Question: '''
<?php
include('Net/SSH2.php');
$ssh = new Net_SSH2('10.106.240.212');
$ssh->login('Administrator', 'Nbv12345') or die("Login failed");
echo $ssh->exec('powershell.exe');
echo connected;
?>
'''
I am trying to execute 'powershell.exe' using PHP SSH2. The script always.
I am able to SSH through a normal SSH client

While I am able to execute simple commands like
'''
dir
'''
How can I enter powershell and execute a command ? Thanks in advance!
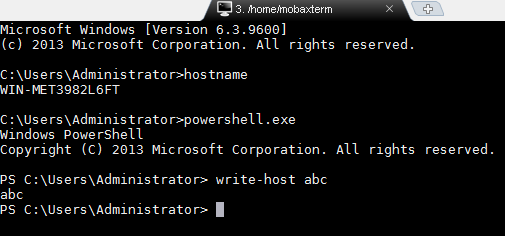
Answer: You'll need to either enable a PTY or use an interactive shell. eg.
'''
<?php
include('Net/SSH2.php');
$ssh = new Net_SSH2('10.106.240.212');
$ssh->login('Administrator', 'Nbv12345') or die("Login failed");
$ssh->write("powershell.exe
");
$ssh->setTimeout(2);
echo $ssh->read();
//$ssh->write("dir
");
//$ssh->read('[prompt]');
?>
'''
...or:
'''
<?php
include('Net/SSH2.php');
$ssh = new Net_SSH2('10.106.240.212');
$ssh->login('Administrator', 'Nbv12345') or die("Login failed");
$ssh->enablePTY()
$ssh->exec("powershell.exe
");
$ssh->setTimeout(2);
echo $ssh->read();
//$ssh->write("command
");
//$ssh->read('[prompt]');
?>
'''